Question: I'm populating a Json field called output in the table runs with data from a process, just like this
'''
{
"output": {
"DATA": [
[
{
"NumOrdem": "136726",
"NumCliente": "<PHONE>",
"numConta": "440.10.600324-5",
"numNota": "",
"numCativo": "000001",
"mensagem": "Mainframe - CL57 - Numero de referencia nao existe nas notas."
}
],
[
{
"NumOrdem": "136726",
"NumCliente": "<PHONE>",
"numConta": "440.10.600324-5",
"numNota": "",
"numCativo": "000003",
"mensagem": "Mainframe - CL57 - Numero de referencia nao coincide."
}
]
]
}
'''
}
And would like to extract this data, via Postgres, in a way to get something like this:

Is this doable?
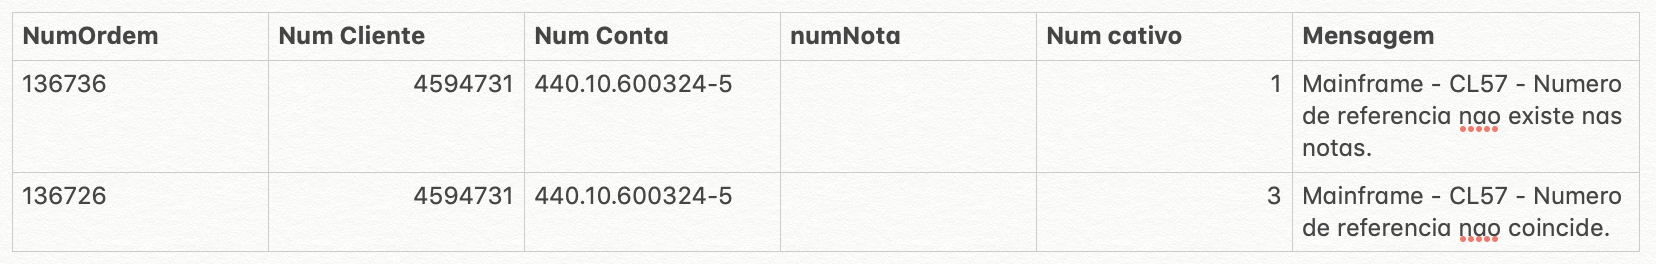
Answer: You need to unnest the array:
'''
select data.jv ->> 'NumOrdem' as "NumOrdem",
data.jv ->> 'NumCliente' as "NumCliente",
data.jv ->> 'numConta' as "numConta",
data.jv ->> 'numNota' as "numNota",
data.jv ->> 'numCativo' as "numCativo",
data.jv ->> 'mensagem' as "mensagem"
from the_table t
cross join jsonb_array_elements(t.output -> 'output' -> 'DATA') as a1(j1)
cross join jsonb_array_elements(a1.j1) as data(jv)
'''
'jsonb_array_elements' returns every element of the array as a JSON value, and the outer query simply picks the keys from that JSON value.
'as data(jv)' defines a <URL> together with a column name
If you are not using 'jsonb' (why?) but 'json', then you need to use 'json_array_elements()' instead.
Online example: <URL>